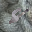
Label: 8